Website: walmart
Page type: address-validator
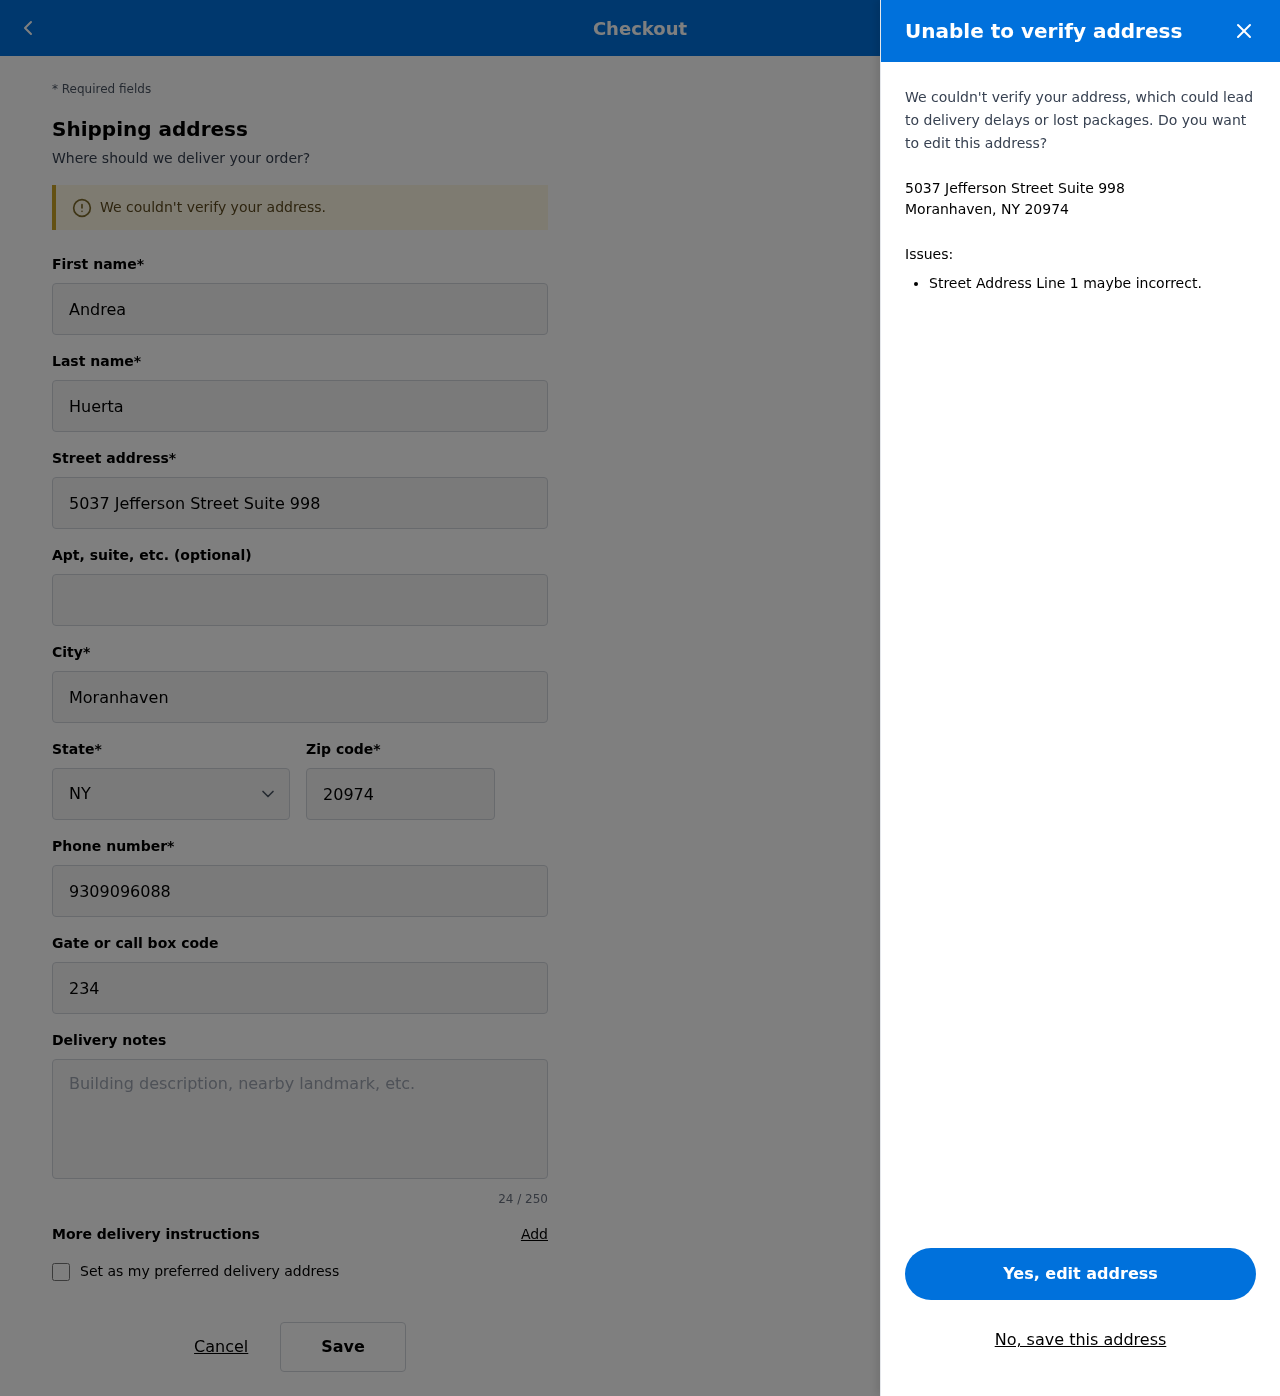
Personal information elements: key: PII_CITY_STATE_ZIP
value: Moranhaven, NY 20974
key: PII_DELIVERY_INSTRUCTIONS
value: Place behind screen door
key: PII_STATE_ABBR
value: NY
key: PII_STREET
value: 5037 Jefferson Street Suite 998
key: PII_FIRSTNAME
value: Andrea
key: PII_LASTNAME
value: Huerta
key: PII_CITY
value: Moranhaven
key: PII_POSTCODE
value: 20974
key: PII_PHONE
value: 9309096088
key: PII_SECURITY_CODE
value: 23436